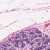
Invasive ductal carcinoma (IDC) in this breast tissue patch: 0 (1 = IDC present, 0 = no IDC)